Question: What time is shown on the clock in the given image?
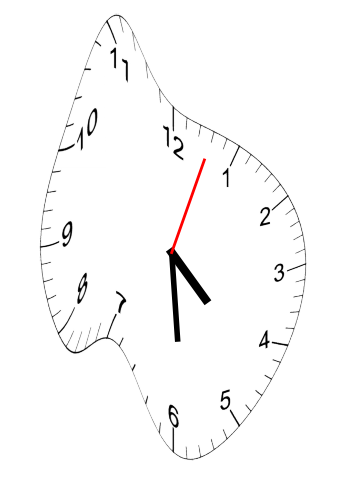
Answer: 04:29:03